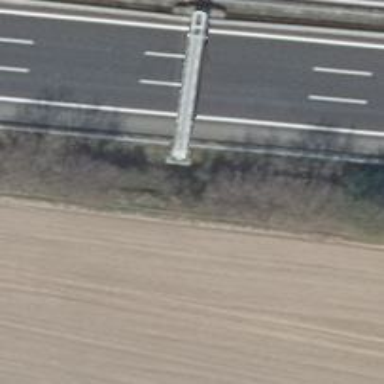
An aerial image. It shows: Bridge with gantry.